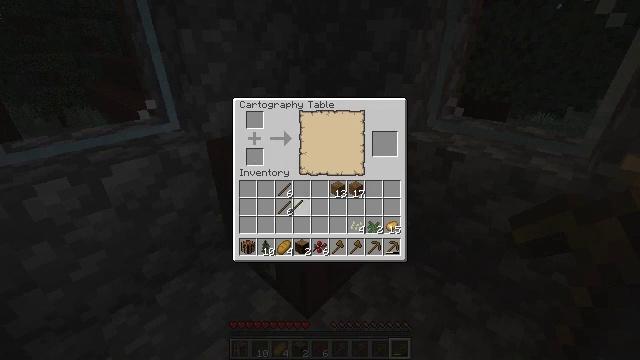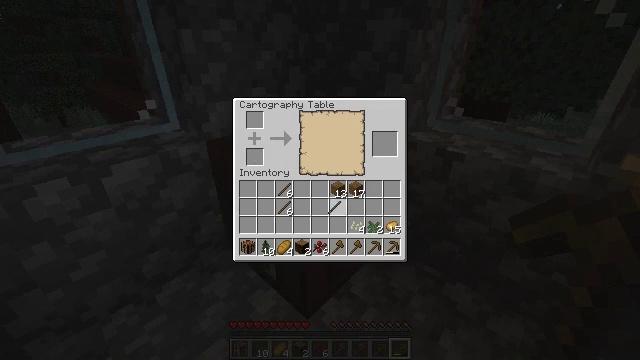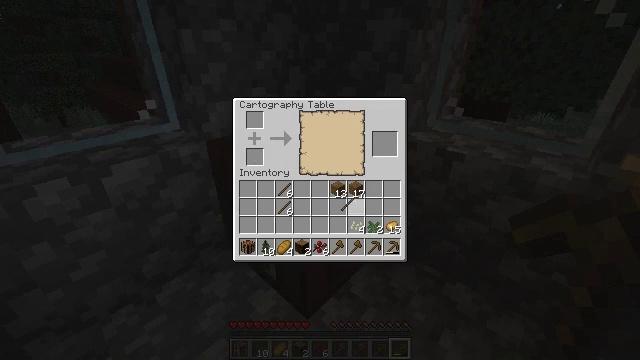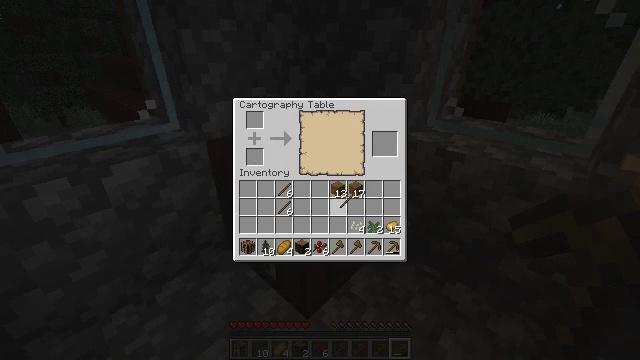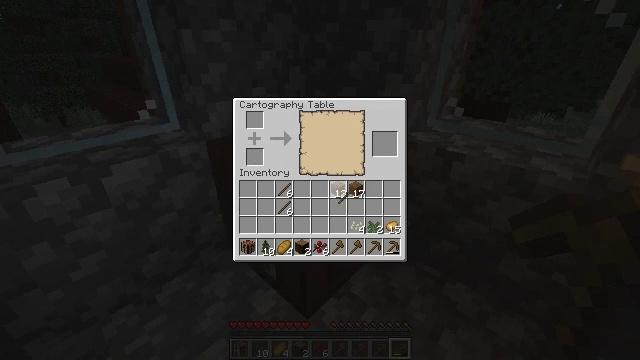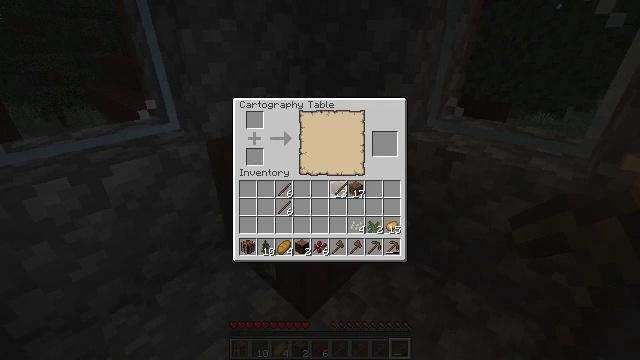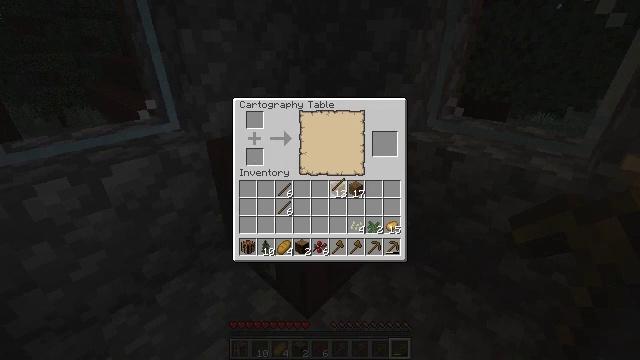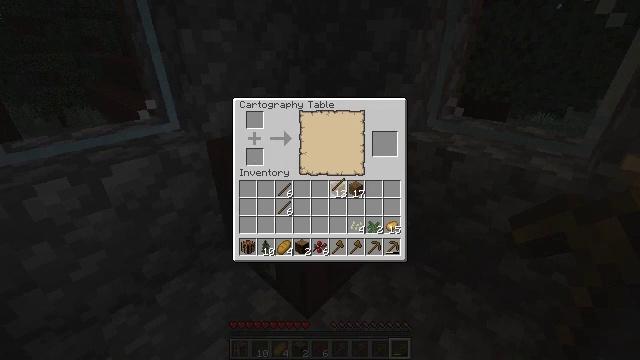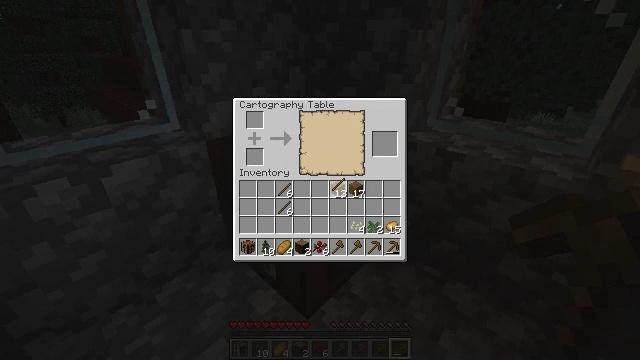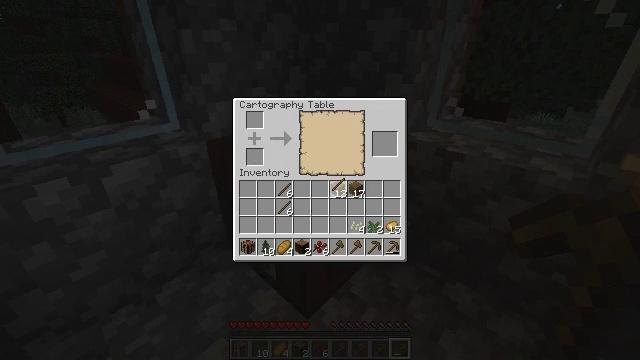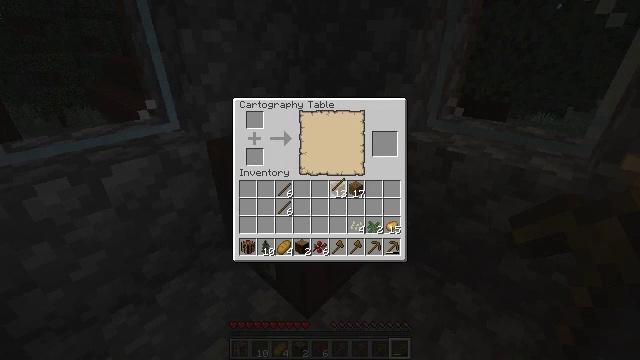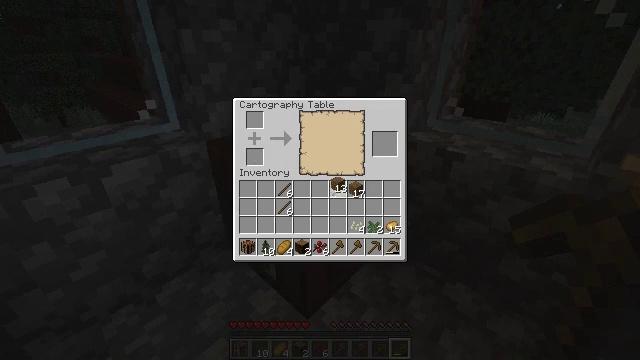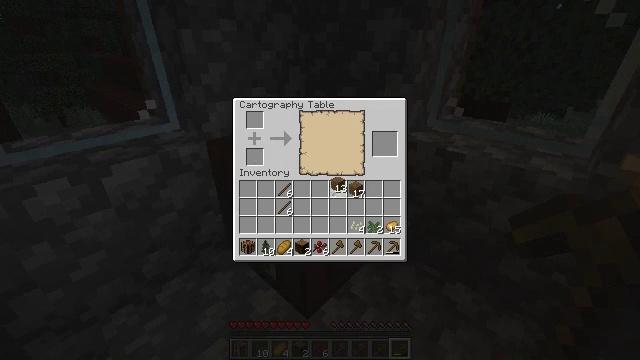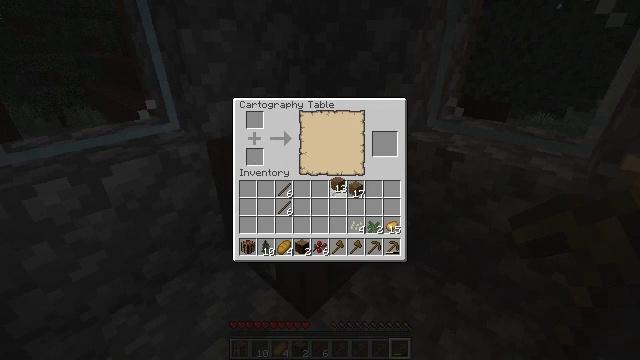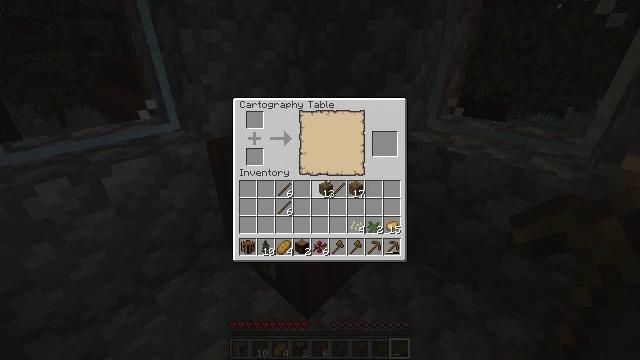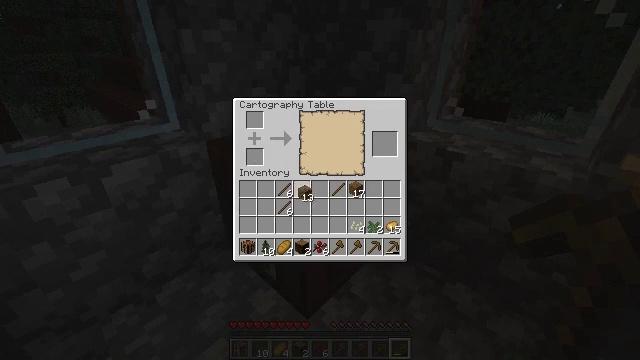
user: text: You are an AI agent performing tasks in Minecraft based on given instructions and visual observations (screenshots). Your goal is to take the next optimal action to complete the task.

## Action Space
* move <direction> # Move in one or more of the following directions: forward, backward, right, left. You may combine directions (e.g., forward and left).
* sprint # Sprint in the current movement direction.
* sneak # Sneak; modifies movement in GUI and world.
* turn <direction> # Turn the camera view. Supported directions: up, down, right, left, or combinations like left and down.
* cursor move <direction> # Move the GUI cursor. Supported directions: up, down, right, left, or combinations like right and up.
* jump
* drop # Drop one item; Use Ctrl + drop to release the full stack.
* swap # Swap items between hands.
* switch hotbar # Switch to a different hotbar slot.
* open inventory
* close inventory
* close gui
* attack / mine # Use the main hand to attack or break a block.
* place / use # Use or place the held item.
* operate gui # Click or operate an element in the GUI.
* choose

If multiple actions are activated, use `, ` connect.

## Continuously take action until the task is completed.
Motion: motion action
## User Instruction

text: Punch the spruce leaves to get saplings.
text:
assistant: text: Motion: cursor move right
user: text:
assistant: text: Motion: cursor move right
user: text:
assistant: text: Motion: no_op
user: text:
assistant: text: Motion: no_op
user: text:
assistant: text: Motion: cursor move up
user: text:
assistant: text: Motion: no_op
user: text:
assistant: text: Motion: no_op
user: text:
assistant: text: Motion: operate gui
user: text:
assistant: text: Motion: operate gui
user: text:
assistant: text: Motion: operate gui
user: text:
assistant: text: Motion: no_op
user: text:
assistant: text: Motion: no_op
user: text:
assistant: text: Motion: no_op
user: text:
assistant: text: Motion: cursor move left
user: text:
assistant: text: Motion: cursor move left
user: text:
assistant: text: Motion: cursor move left
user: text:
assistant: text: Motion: no_op
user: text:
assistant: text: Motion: no_op
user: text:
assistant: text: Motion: no_op
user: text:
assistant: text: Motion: no_op
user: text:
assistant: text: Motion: no_op
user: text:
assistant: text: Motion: no_op
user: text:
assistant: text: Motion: cursor move left and up
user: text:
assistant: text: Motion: cursor move up
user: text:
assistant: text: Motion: cursor move up
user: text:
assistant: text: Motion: no_op
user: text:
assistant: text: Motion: no_op
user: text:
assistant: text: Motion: no_op
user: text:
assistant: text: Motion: cursor move up
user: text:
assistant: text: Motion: cursor move up